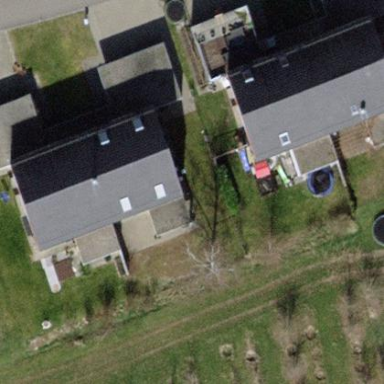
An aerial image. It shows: Semi-detached house.